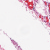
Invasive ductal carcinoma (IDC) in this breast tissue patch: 0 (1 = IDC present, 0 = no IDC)